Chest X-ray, PA view. Patient: 53 years old, sex F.
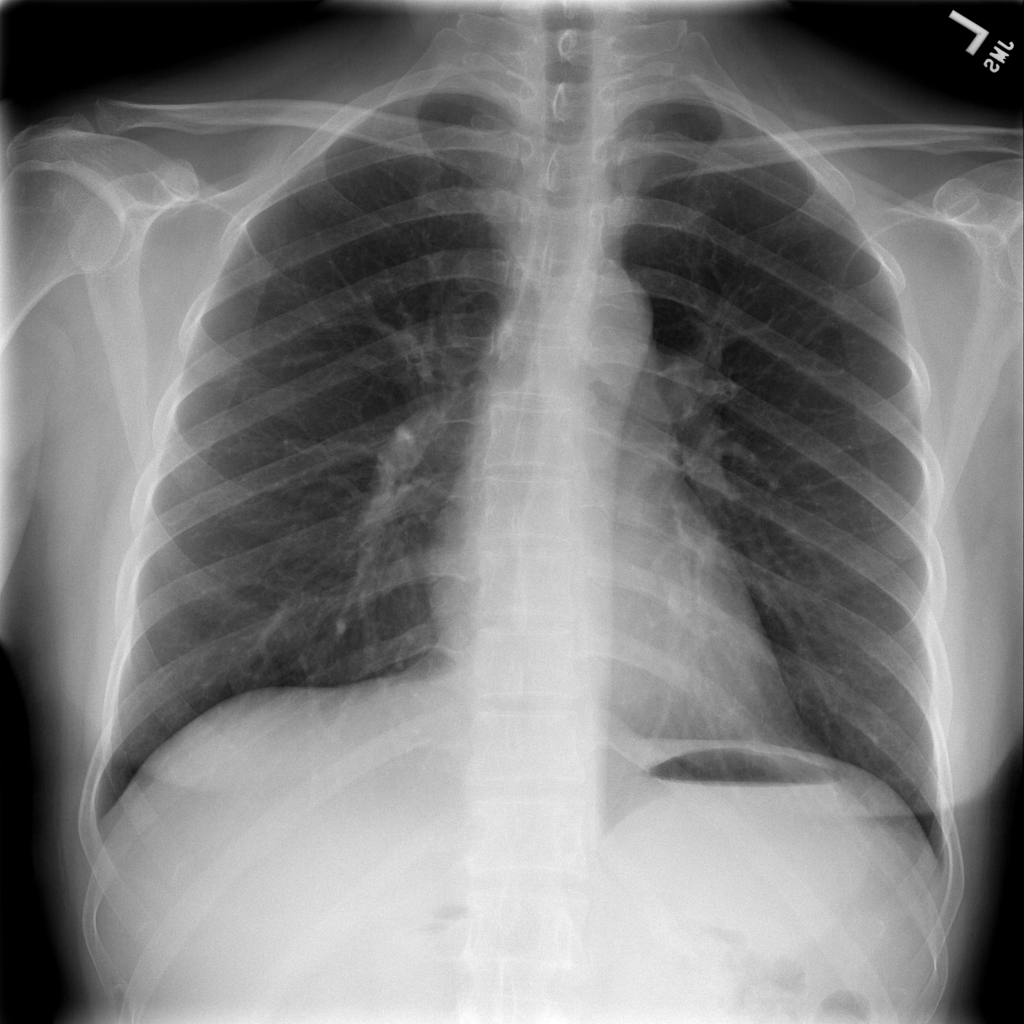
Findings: No Finding